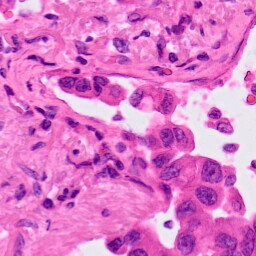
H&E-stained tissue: Lung